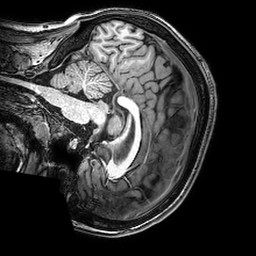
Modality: T1w
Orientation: sagittal
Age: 19
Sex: female
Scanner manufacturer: philips
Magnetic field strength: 3 T
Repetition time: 0.008315 s
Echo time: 0.00382 s